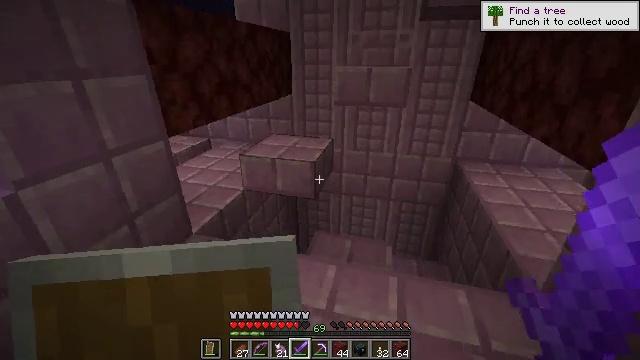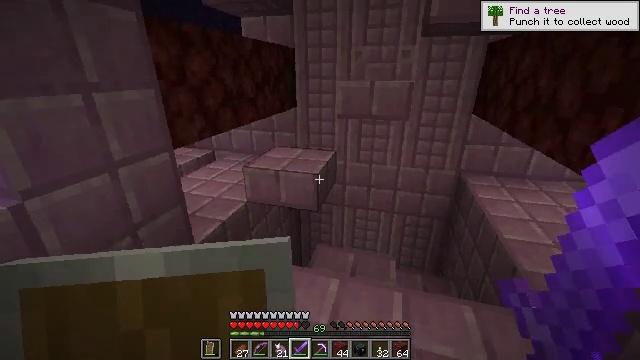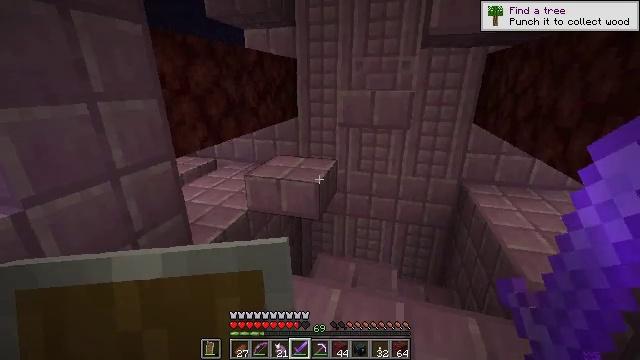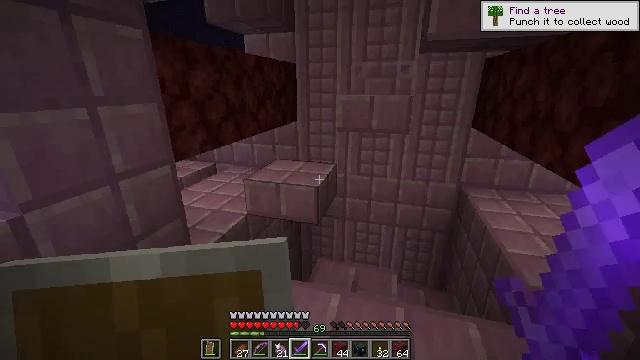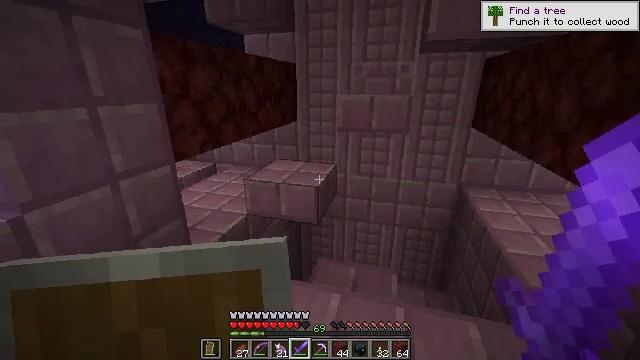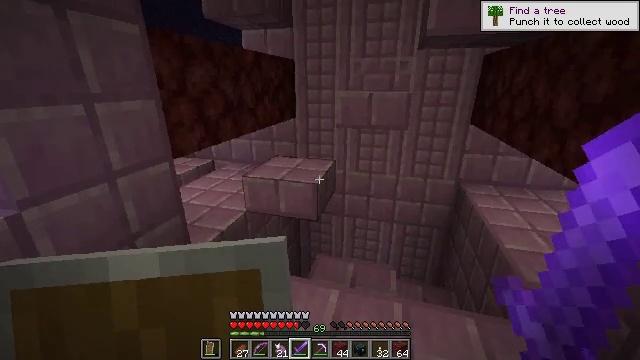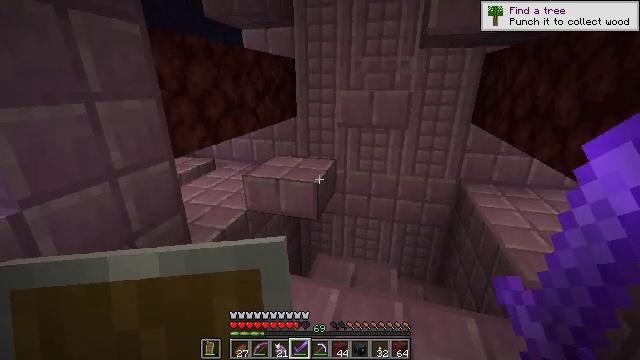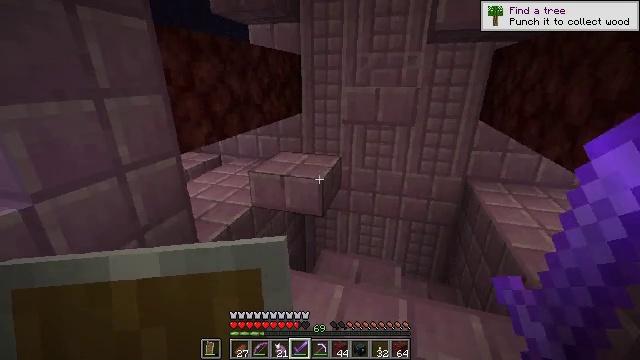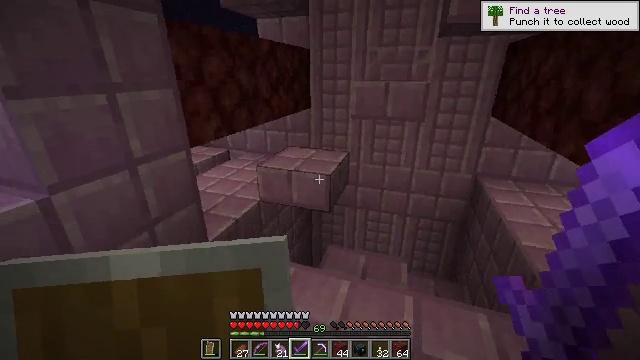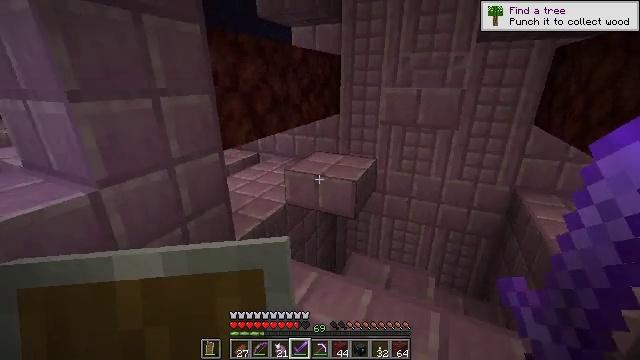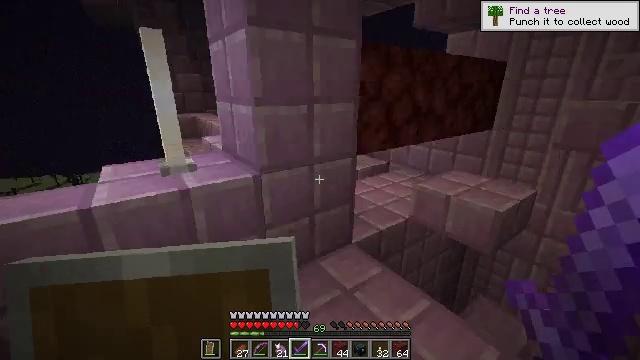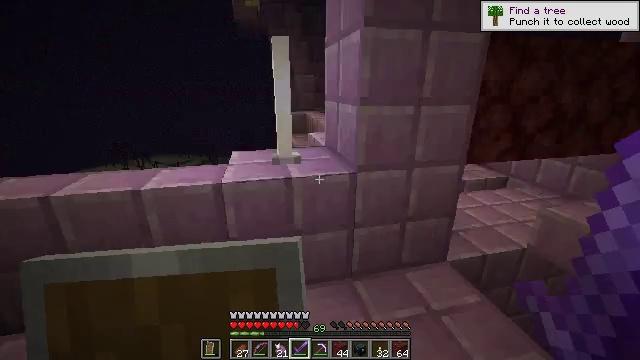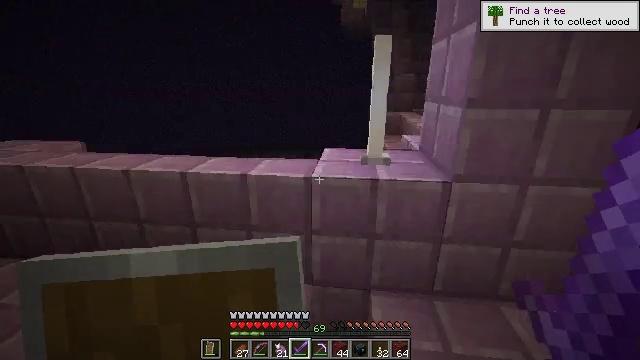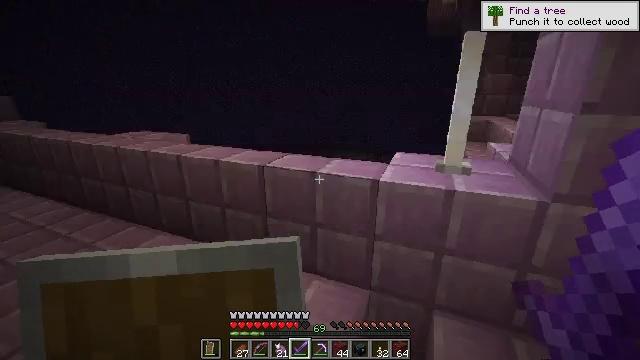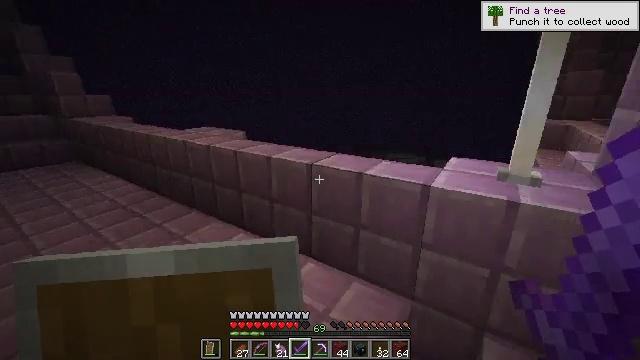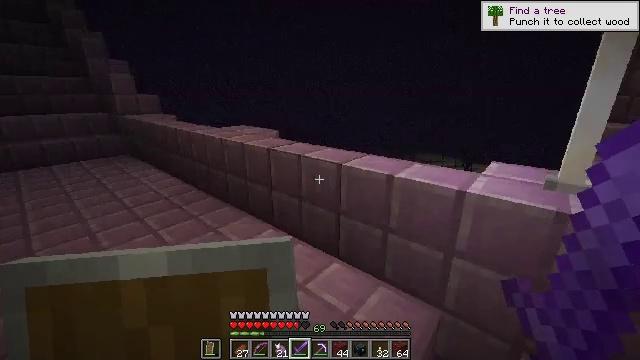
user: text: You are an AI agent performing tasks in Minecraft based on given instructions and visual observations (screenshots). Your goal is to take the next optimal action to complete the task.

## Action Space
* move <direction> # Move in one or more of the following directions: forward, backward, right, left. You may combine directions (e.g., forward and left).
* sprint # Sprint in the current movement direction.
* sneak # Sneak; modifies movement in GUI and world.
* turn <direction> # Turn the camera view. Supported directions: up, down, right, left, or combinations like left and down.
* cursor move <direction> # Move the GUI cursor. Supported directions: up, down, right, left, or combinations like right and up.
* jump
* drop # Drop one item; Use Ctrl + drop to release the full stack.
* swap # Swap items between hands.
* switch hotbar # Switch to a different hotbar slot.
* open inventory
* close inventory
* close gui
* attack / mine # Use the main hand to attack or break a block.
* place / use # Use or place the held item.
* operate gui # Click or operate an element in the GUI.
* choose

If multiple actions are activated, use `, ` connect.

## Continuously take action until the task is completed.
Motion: motion action
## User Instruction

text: Kill mobs.
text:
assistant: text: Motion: turn up
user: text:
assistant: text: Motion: turn up
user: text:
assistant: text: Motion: no_op
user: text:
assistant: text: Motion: no_op
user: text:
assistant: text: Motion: no_op
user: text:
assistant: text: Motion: no_op
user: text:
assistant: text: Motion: turn left
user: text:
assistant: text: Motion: turn left and down
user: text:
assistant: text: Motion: turn left and up
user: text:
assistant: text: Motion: turn left and up
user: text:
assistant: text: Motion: turn left
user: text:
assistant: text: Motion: turn left
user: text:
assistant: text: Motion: turn left
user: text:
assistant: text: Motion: turn left
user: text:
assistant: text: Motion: turn left
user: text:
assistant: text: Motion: turn left
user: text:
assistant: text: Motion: turn left
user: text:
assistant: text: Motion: turn left
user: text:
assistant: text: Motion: no_op
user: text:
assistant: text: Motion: turn left
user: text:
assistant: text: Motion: turn left
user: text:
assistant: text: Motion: turn left and up
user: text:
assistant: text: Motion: turn left and up
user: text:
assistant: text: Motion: turn left and up
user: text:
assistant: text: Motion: no_op
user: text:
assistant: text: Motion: no_op
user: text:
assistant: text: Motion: no_op
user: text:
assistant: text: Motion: turn right and up
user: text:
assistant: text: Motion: turn right and up
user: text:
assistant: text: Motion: turn right and up